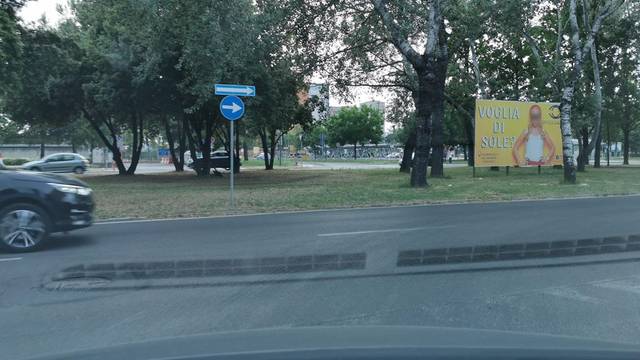
Region: Italy
Coordinates: 44.408, 12.191